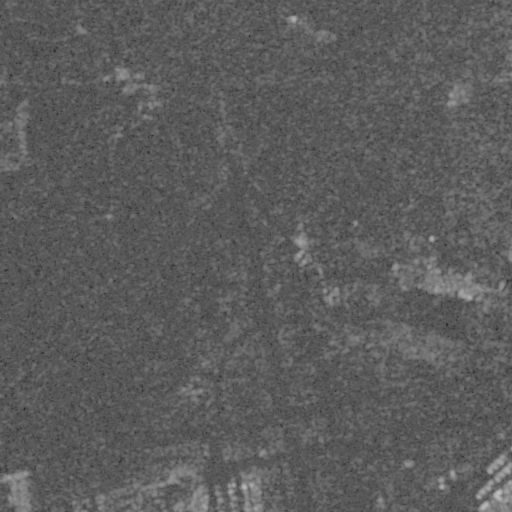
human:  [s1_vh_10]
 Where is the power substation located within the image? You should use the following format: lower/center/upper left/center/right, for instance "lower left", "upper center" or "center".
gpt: The power substation is located in the center right of the image.
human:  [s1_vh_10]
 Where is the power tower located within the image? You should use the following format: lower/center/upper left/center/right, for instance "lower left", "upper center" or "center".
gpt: The power tower is located in the center right of the image.
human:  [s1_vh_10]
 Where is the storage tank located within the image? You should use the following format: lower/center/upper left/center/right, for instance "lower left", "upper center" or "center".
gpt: The storage tank is located in the lower center of the image.
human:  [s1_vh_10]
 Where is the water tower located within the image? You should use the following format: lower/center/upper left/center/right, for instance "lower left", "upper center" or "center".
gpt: The water tower is located in the center right of the image.
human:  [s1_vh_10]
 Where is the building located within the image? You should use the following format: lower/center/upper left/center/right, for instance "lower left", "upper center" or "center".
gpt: There is no building in the image.

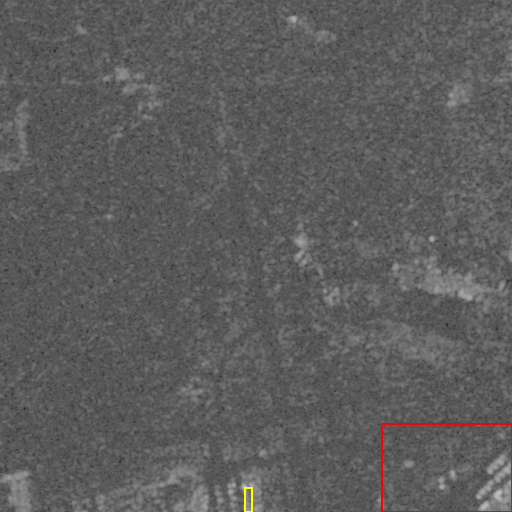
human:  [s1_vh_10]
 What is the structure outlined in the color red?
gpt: The structure outlined in red is an airport apron.
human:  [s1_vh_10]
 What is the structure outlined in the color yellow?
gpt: The structure outlined in yellow is an airport hangar.
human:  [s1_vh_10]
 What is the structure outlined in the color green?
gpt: There is no green outline.